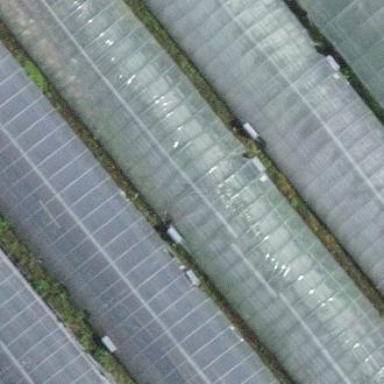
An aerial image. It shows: Greenhouse.